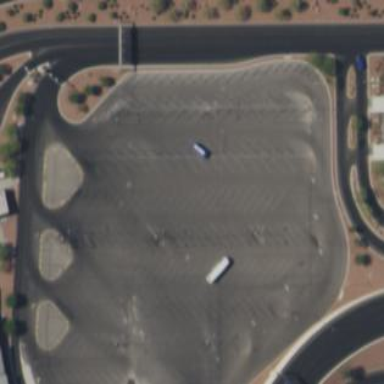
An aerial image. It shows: Parking area with surface.